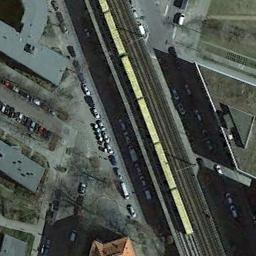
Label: railway